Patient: sex M, age 48
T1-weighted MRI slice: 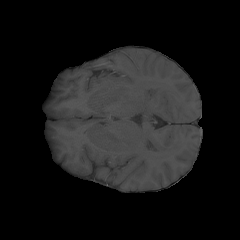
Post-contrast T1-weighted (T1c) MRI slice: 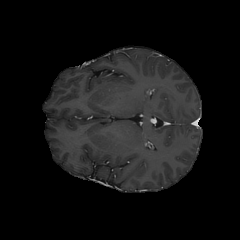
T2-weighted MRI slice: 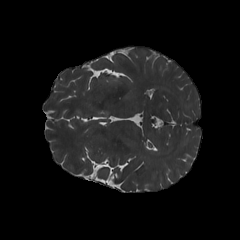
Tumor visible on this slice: no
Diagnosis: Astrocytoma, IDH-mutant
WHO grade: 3